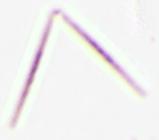
Label: Thalassionema